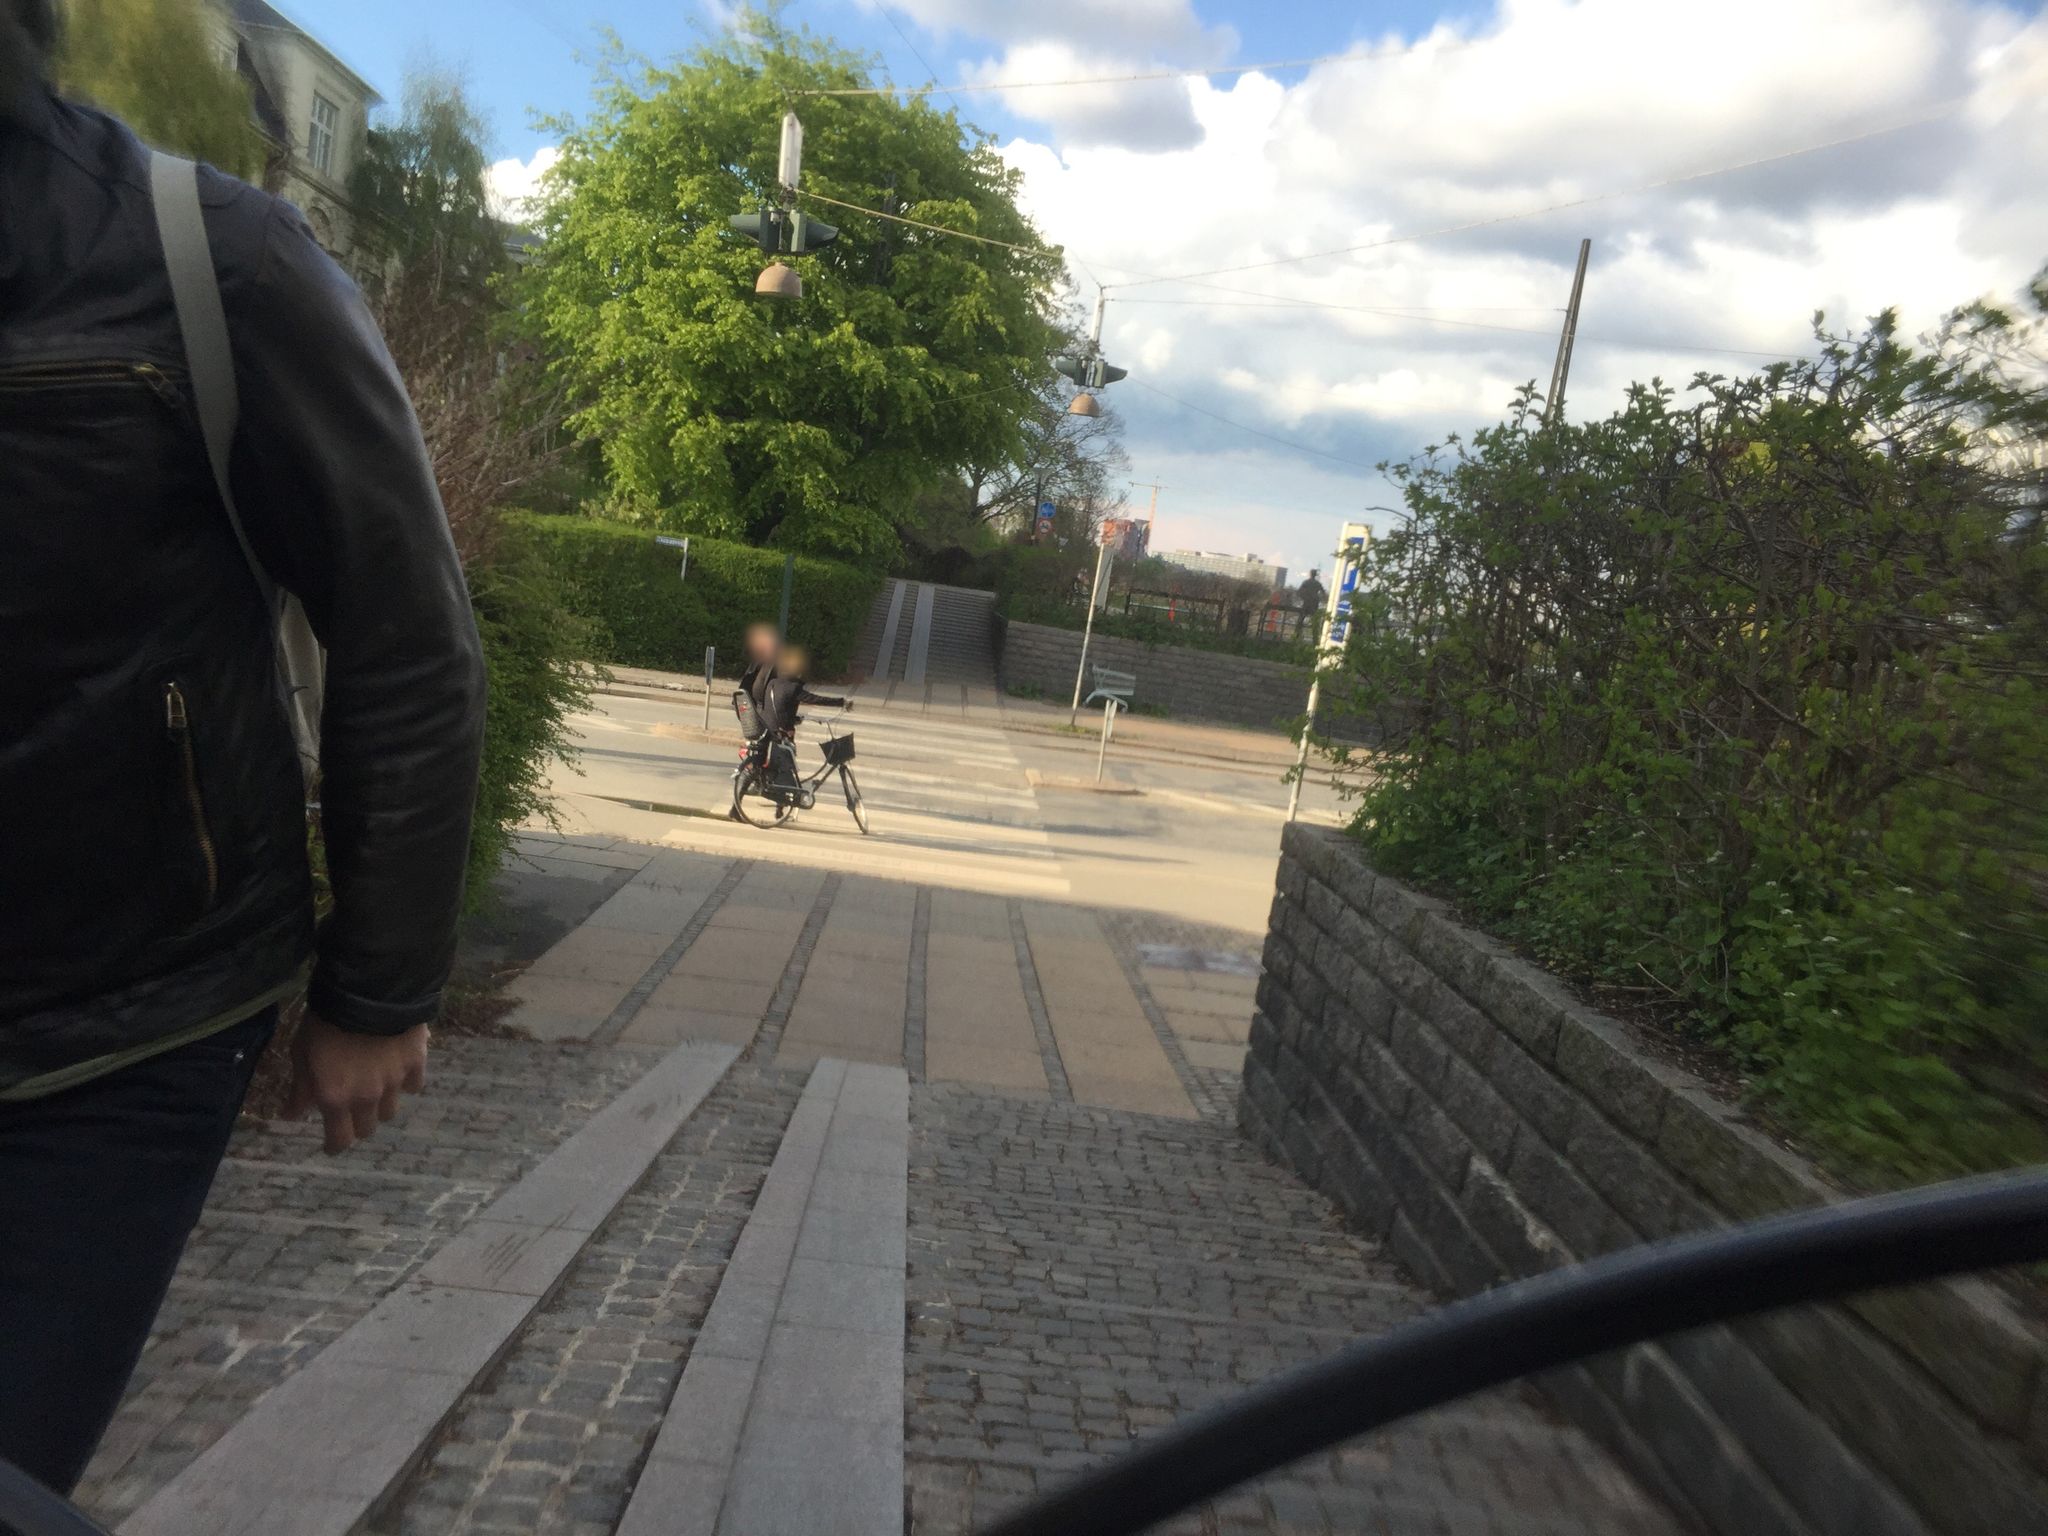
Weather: clear
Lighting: day
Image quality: good
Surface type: walking surface
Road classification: footway, cycleway, steps
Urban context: urban centre
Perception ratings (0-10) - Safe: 6.87, Lively: 7.09, Beautiful: 9.3, Boring: 5.54, Depressing: 1.15, Wealthy: 2.82